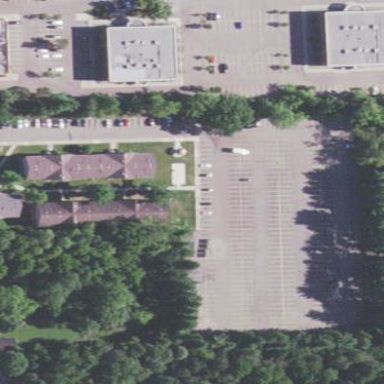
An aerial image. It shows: Parking area.